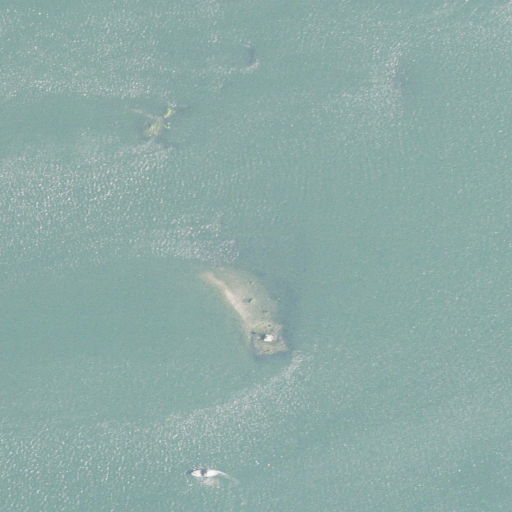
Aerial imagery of island in Connecticut named Grassy Hammock Rocks containing only open water